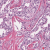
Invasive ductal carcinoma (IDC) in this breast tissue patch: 1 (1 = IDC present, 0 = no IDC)